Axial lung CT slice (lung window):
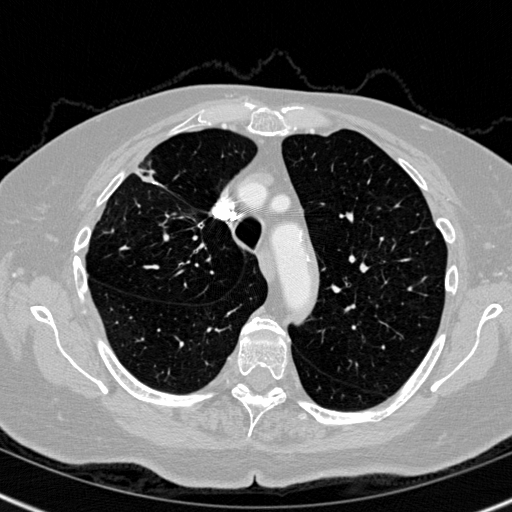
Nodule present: no